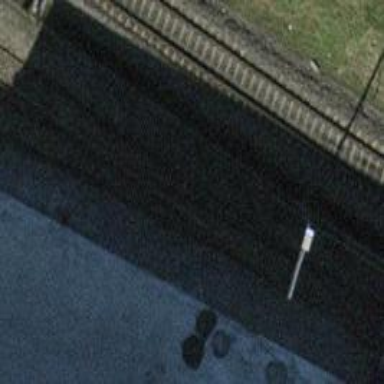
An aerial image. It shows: Single-track electrified railway with contact line. It is spur line for service.